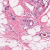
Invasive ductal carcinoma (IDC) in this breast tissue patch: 0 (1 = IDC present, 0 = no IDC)